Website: macys
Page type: gifting
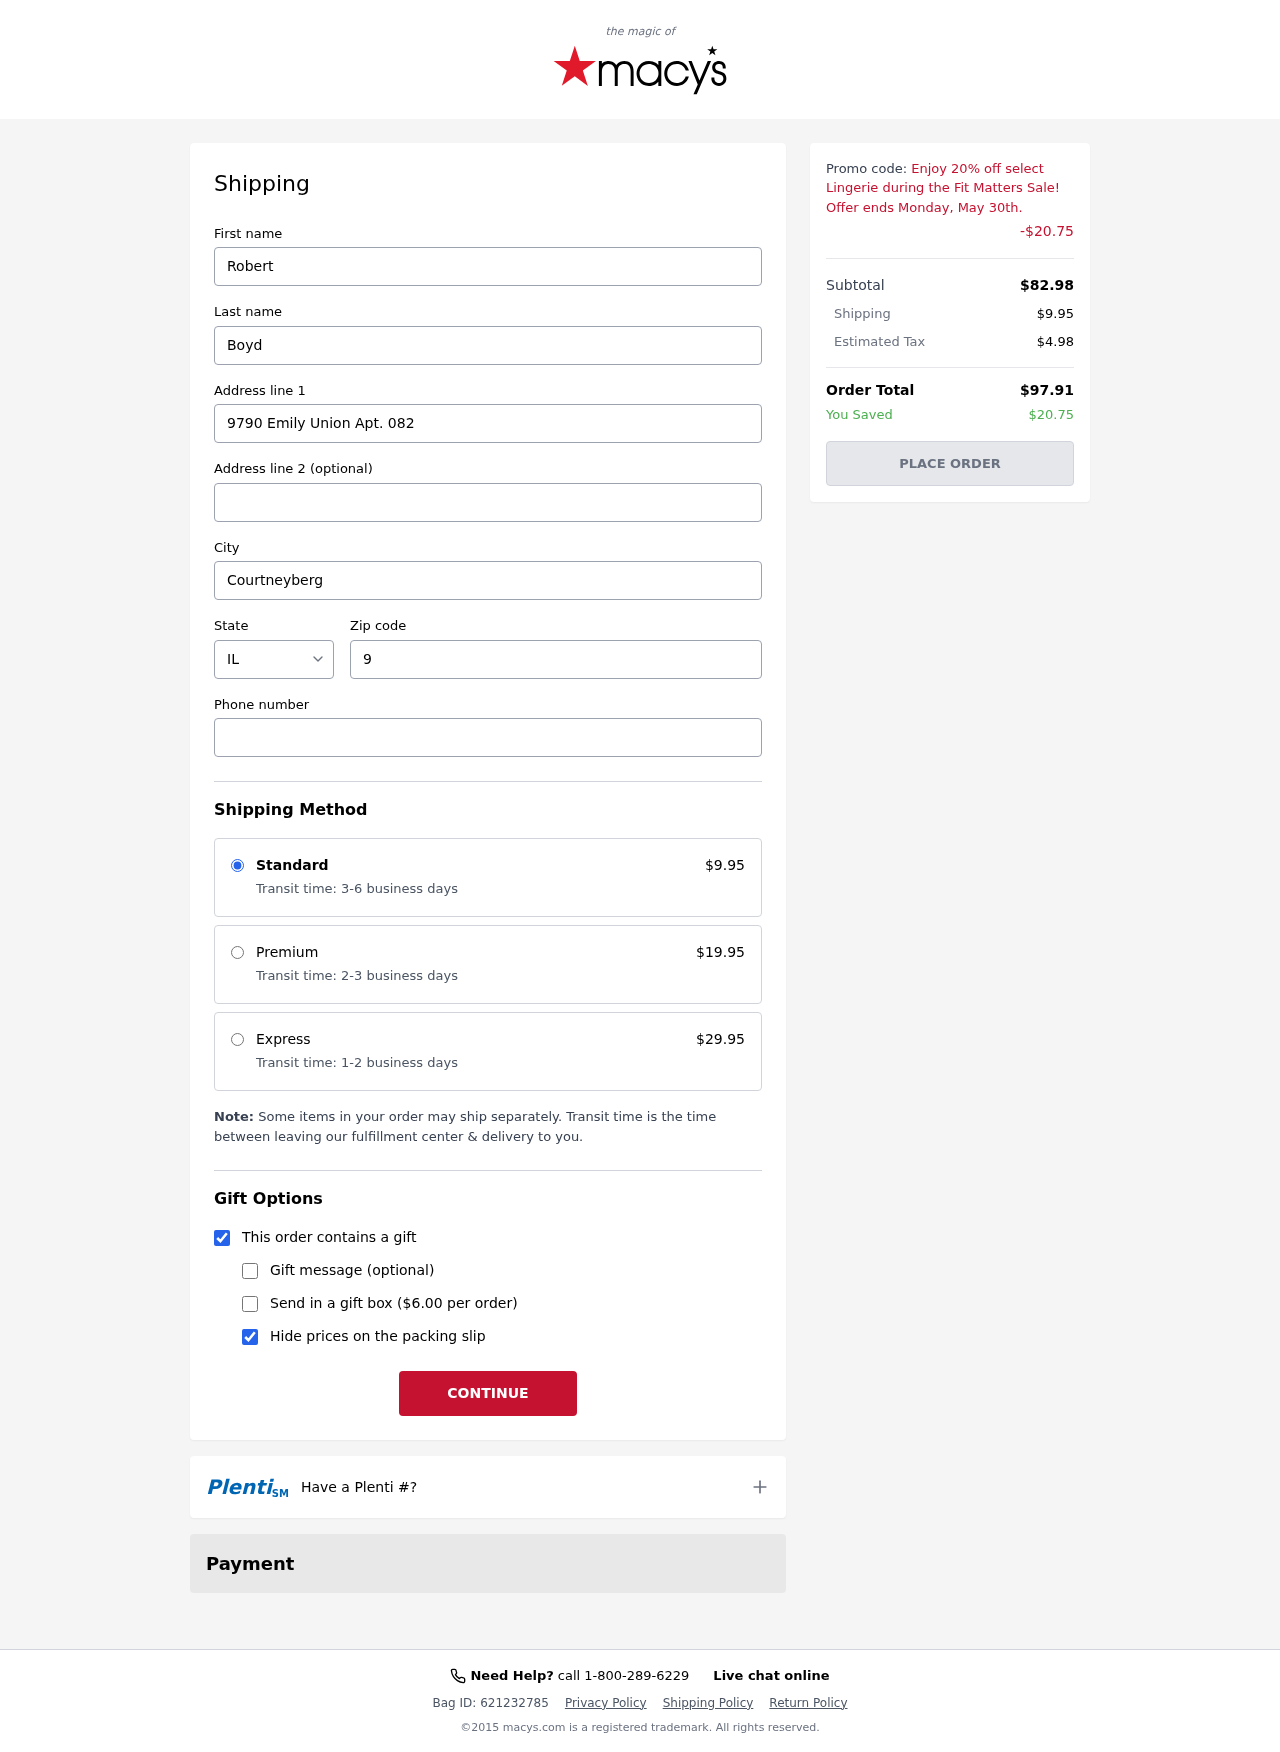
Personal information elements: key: PII_CITY
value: Courtneyberg
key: PII_FIRSTNAME
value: Robert
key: PII_LASTNAME
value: Boyd
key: PII_PHONE
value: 7455727349
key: PII_POSTCODE
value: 95396
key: PII_STATE_ABBR
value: IL
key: PII_STREET
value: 9790 Emily Union Apt. 082
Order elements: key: ORDER_SHIPPING_COST
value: $9.95
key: ORDER_DISCOUNT
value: -$20.75
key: ORDER_SUBTOTAL
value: $82.98
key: ORDER_TAX
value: $4.98
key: ORDER_TOTAL
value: $97.91
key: ORDER_SAVINGS
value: $20.75